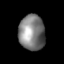
Tissue: lung
Cell type: T cells
Senescence score: 0.2168
Nuclear area (px): 899
Mean DAPI intensity: 127.582